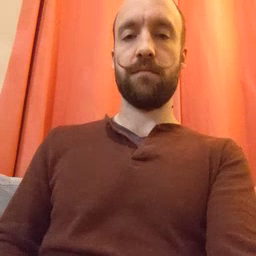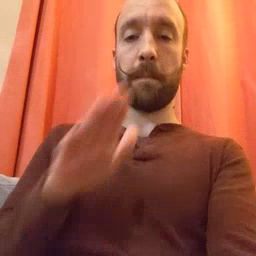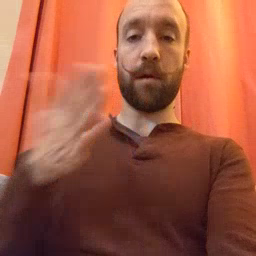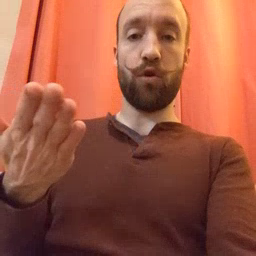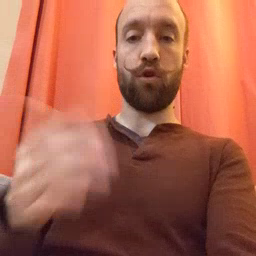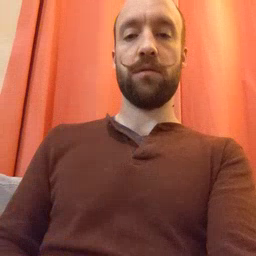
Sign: book